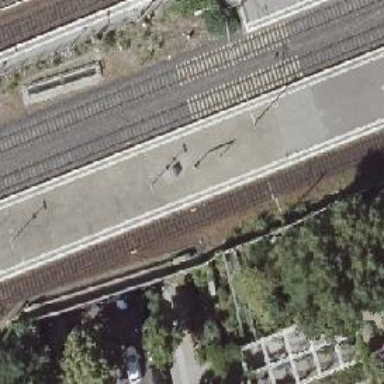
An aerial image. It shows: Bridge over electrified railway with contact line.